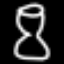
Label: hourglass